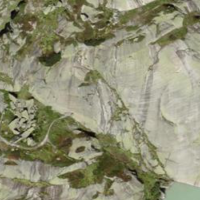
EUNIS habitat code: 31
Species observed at this site:
Vaccinium myrtillus